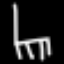
Label: chair